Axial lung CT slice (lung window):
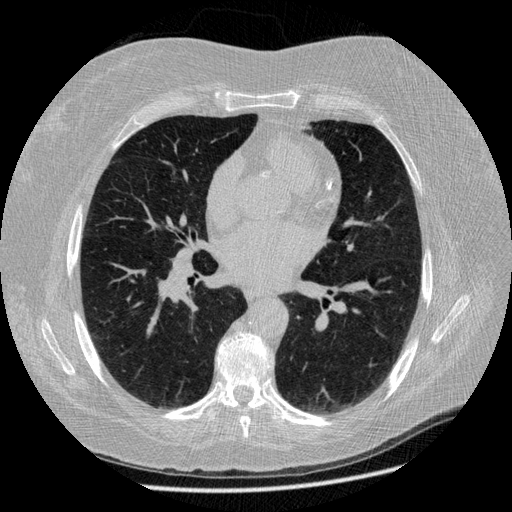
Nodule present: no